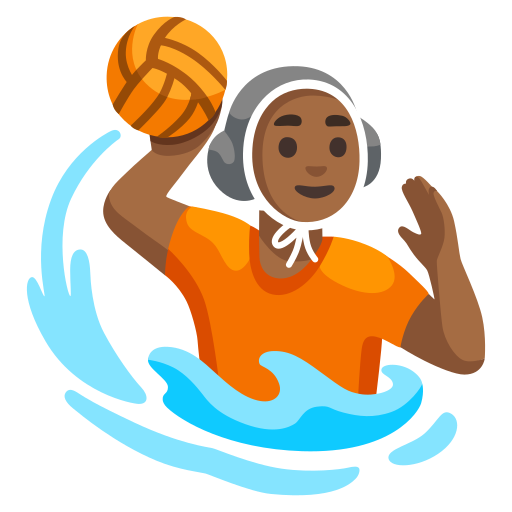
Emoji: 🤽🏾